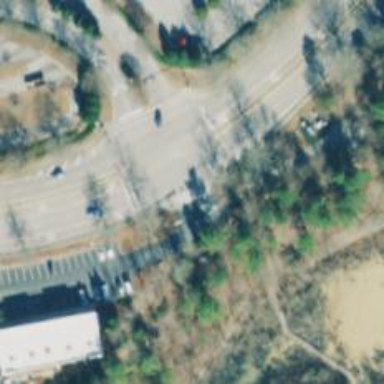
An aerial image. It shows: Zebra crossing on the road.